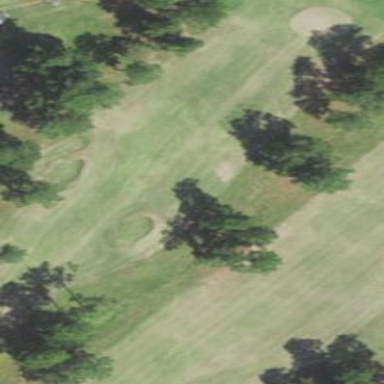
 specifically golf. It features beautiful fairway for golf enthusiasts to enjoy."